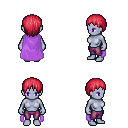
a pixel art fantasy rpg character, female body template, dark elf, purple skin, lavender cape, magenta pants, ruby red plain hairstyle, four views (front, back, left, right), 2x2 character sprite sheet, small pixel art, hard edges, no anti-aliasing